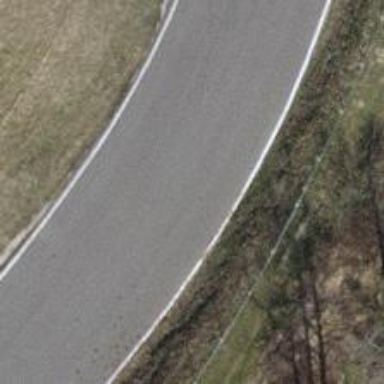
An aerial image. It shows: Motor sport raceway with asphalt surface.